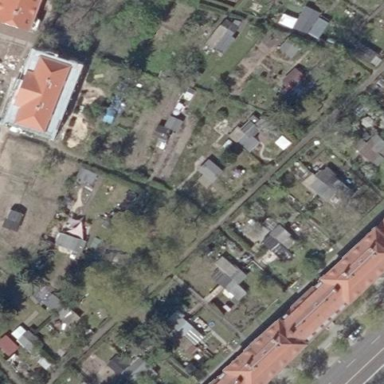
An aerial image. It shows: Allotments area.